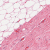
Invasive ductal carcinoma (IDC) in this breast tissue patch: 0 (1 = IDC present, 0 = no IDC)